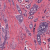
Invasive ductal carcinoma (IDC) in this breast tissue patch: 1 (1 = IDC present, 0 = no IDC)